Interaction volume radius: 5 \u00c5
Interaction volume height: 25 \u00c5
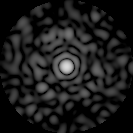
Disorder parameter: 0.8229